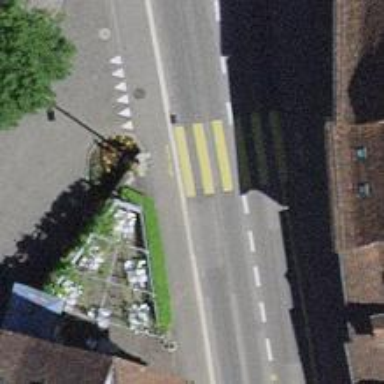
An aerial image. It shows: Zebra crossing on the road.